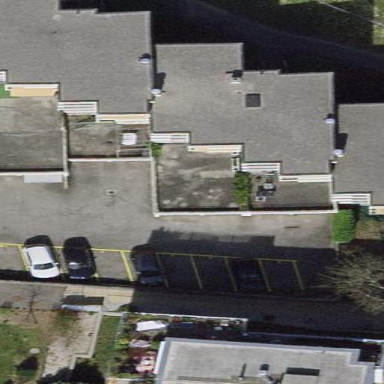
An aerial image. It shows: Group of garages.